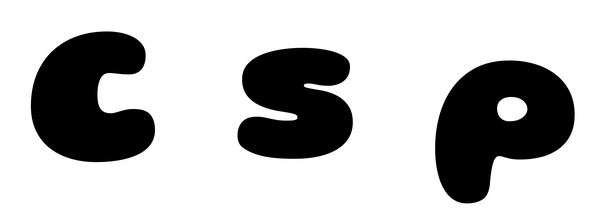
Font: Gluten_Black